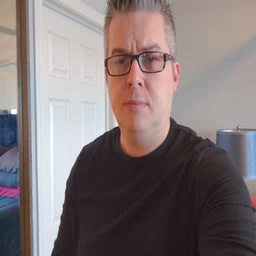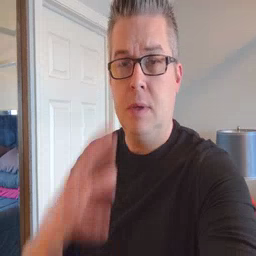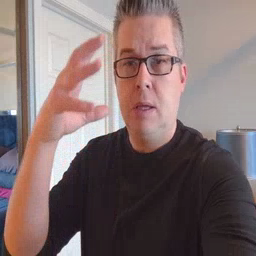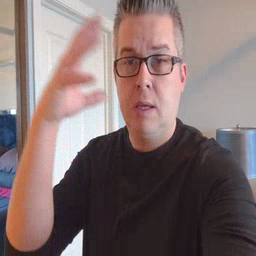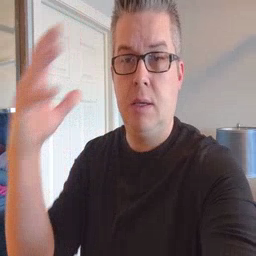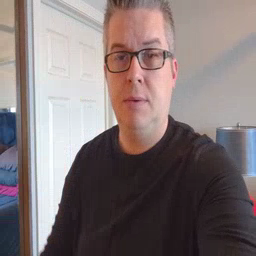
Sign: cloud